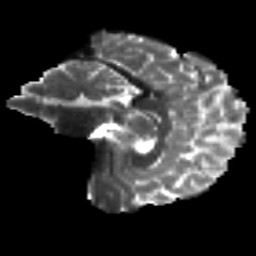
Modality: T2w
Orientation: sagittal
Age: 22
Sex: male
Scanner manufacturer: siemens
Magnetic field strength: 3 T
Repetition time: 8.8 s
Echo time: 0.085 s